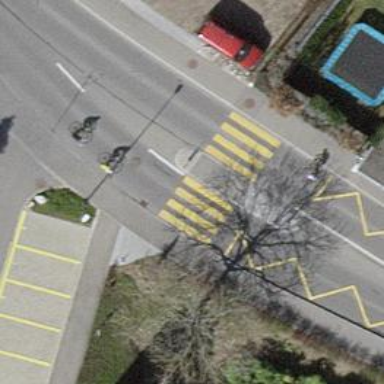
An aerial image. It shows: Uncontrolled zebra crossing with central island.